Field crop: maize
Growth stage: 2
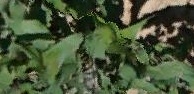
Species: maize